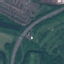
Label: Highway